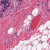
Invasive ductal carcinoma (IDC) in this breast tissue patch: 0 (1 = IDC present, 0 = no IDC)